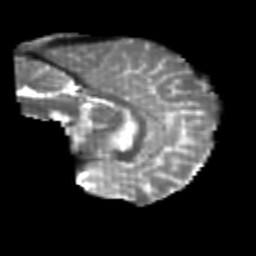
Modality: T2w
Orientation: sagittal
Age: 24
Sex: male
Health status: healthy
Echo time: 0.074 s